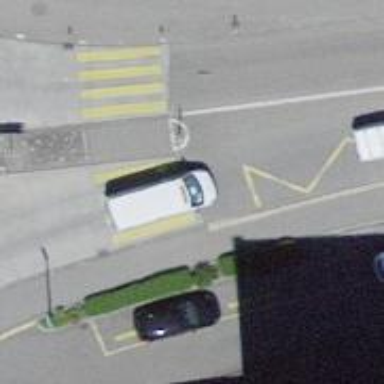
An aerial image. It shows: Marked road crossing with pedestrian island.